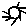
Label: sun